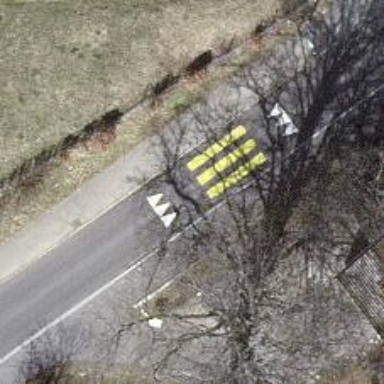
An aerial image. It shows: Marked road crossing.